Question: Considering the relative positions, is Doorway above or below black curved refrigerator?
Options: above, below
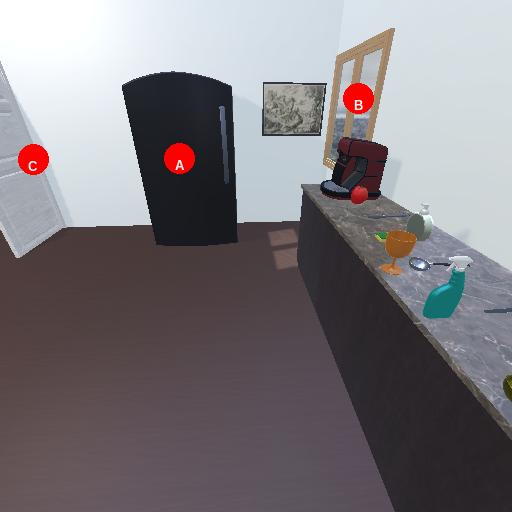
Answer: above